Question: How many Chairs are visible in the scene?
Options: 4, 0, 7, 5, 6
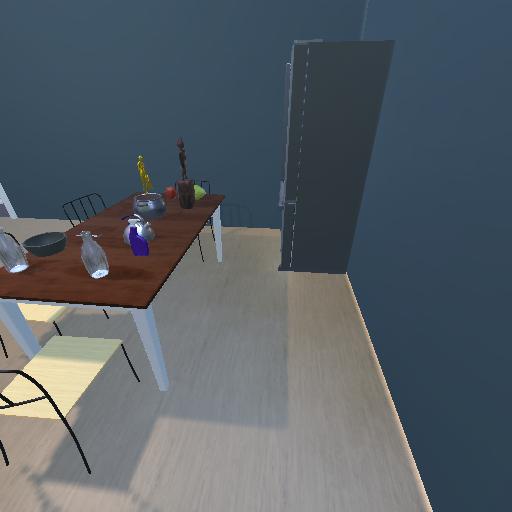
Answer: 4